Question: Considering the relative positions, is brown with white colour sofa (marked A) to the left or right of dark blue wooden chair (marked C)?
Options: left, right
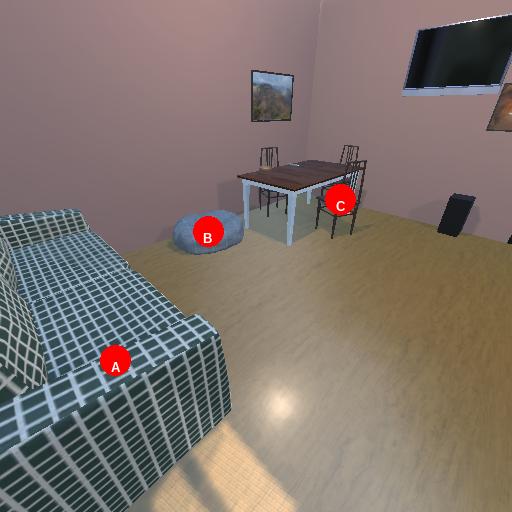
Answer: left